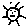
Label: sun